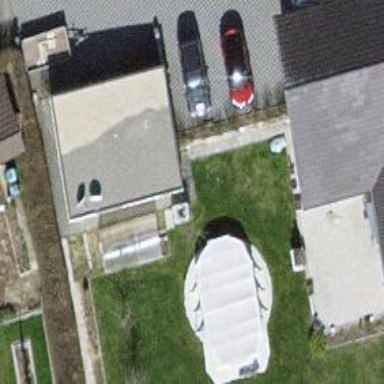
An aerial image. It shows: Garage.